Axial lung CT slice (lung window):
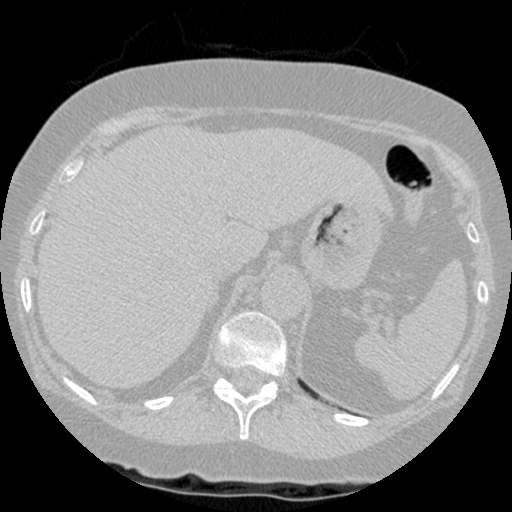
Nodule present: no